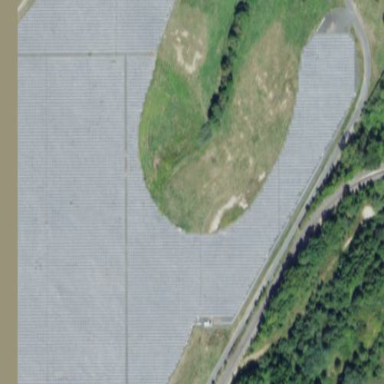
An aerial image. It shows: Solar power plant with photovoltaic technology generating electricity.